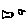
Label: fish